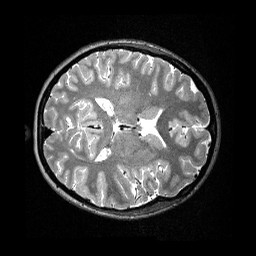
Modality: T2w
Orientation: axial
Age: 28
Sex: female
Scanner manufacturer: siemens
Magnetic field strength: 3 T
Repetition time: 3.2 s
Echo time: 0.479 s